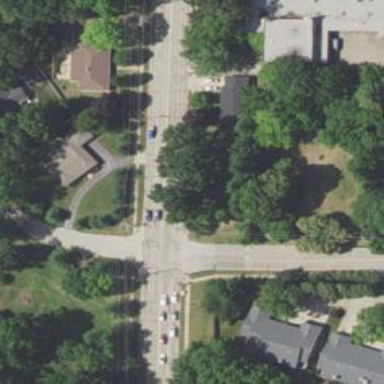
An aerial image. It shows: Footway on asphalt with marked crossing lines.